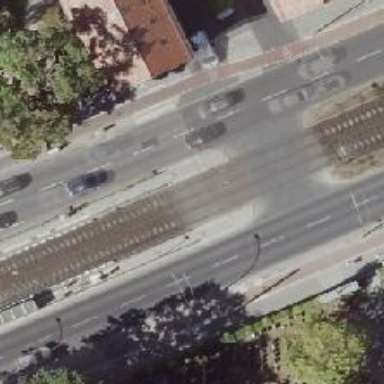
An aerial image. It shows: Asphalt footway with unmarked crossing.